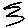
Label: zigzag